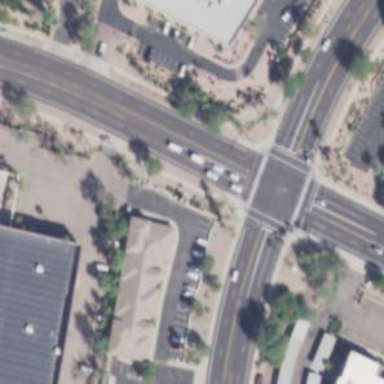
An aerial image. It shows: Solid stop line on the road marking.